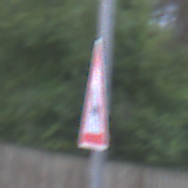
Verkehrszeichen: WildwechselRechts
Umgebung: Outdoor, Urban
Tageszeit: SunriseSunset
Wetter: PartlyCloudy
Licht: Natural
Jahreszeit: NotSpecified
Kontrast: LowContrast